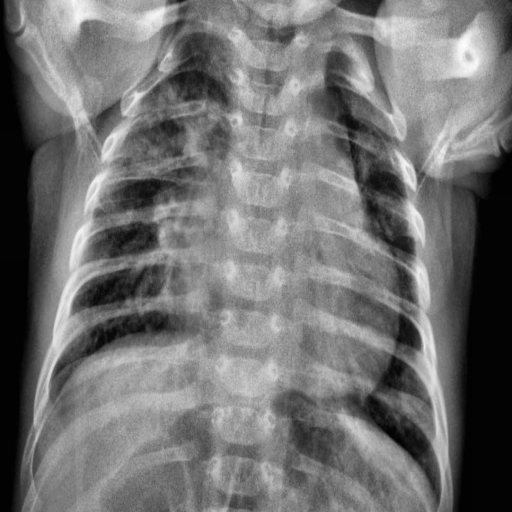
Finding: PNEUMONIA